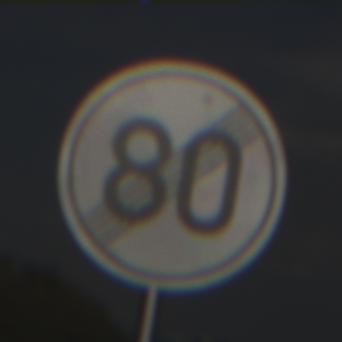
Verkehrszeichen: EndeGeschwindigkeit80
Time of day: MorningAfternoon
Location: Outdoor (Nature)
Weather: PartlyCloudy
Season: NotSpecified
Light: Natural